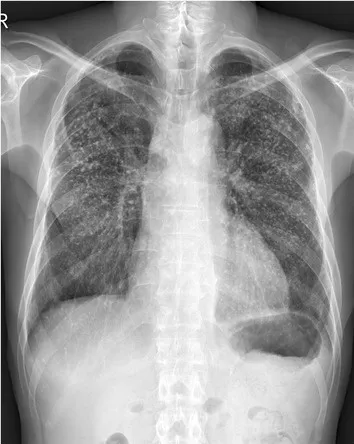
Simple chest radiograph after the remission. About 11 months after the remission, there was cleared pneumonic infiltration in both lower lung fields since prior study. Little interval change of underlying pneumoconiosis was seen.
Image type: radiology (x_ray)